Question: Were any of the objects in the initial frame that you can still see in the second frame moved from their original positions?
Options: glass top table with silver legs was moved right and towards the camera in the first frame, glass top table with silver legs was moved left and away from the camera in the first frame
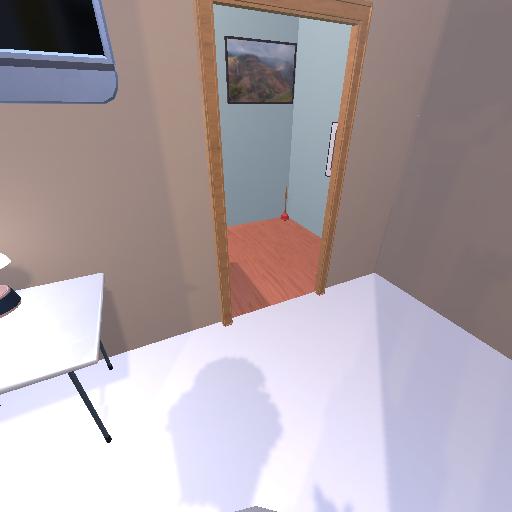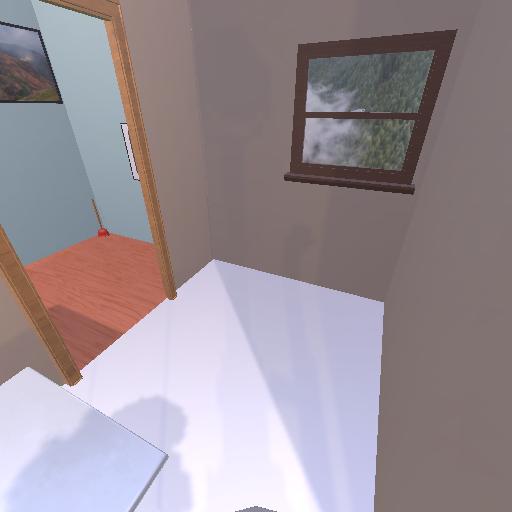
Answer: glass top table with silver legs was moved right and towards the camera in the first frame